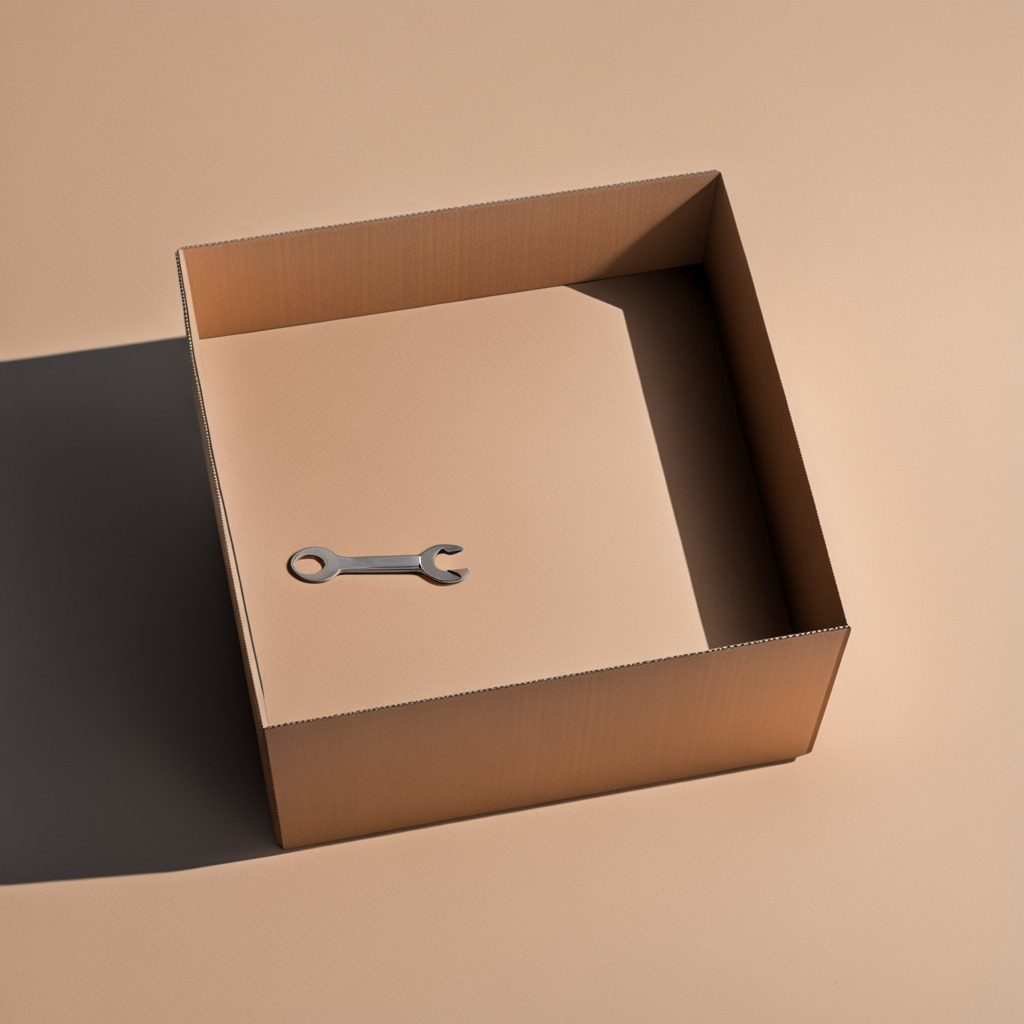
An wrench lies on the cardboard box surface in an outdoor workshop during daytime bright natural light soft shadows slightly creased but